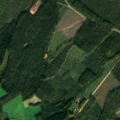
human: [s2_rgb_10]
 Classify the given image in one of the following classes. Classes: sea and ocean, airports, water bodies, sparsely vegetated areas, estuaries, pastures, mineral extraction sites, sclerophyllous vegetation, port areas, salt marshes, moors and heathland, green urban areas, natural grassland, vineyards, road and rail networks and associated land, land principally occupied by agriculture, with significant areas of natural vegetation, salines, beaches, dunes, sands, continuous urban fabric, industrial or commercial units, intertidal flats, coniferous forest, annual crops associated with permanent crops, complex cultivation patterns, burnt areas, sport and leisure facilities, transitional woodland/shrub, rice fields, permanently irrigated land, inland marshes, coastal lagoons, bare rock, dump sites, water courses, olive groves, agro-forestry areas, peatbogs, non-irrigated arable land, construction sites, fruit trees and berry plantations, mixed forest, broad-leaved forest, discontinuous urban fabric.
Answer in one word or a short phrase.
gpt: coniferous forest, mixed forest, transitional woodland/shrub